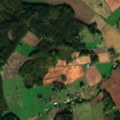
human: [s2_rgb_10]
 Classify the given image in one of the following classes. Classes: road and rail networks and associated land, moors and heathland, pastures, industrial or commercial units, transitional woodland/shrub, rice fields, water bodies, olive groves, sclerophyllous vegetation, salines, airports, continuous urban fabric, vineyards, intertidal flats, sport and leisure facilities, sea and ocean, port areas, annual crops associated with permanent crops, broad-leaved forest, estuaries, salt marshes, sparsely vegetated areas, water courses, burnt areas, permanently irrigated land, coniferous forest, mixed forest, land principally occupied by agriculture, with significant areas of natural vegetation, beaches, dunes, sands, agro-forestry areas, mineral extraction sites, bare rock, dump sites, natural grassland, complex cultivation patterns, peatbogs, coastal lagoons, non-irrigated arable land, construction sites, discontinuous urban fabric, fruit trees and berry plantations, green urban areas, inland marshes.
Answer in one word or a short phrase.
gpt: non-irrigated arable land, broad-leaved forest, coniferous forest, mixed forest